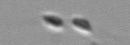
Label: Dinobryon